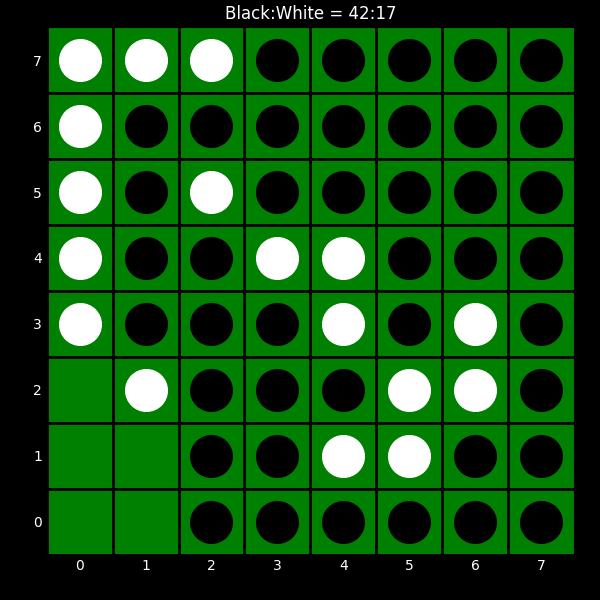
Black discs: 42
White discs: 17